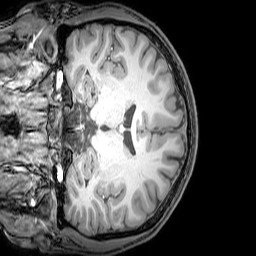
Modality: T1w
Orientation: coronal
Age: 22
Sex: male
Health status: healthy
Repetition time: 0.081 s
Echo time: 0.037 s